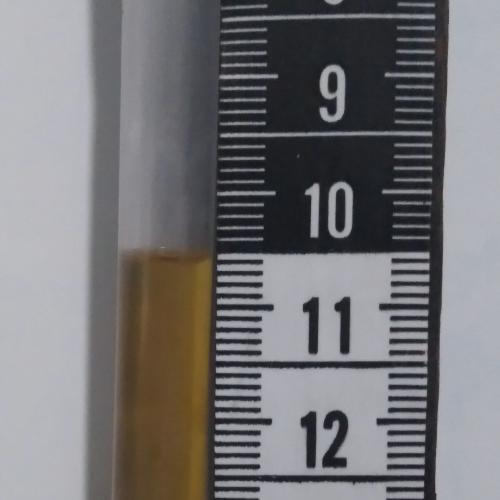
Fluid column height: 10.6 cm